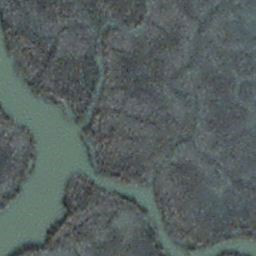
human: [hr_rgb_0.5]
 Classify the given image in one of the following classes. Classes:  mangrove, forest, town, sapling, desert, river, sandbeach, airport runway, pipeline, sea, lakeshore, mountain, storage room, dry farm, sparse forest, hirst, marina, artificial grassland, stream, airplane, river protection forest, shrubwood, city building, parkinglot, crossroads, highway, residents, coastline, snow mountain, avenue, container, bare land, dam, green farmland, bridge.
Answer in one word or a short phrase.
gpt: stream